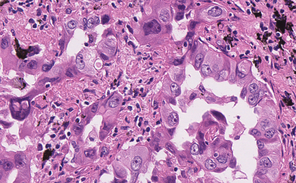
Tumor epithelial tissue: yes
Tumor-associated stroma tissue: yes
Normal tissue: no